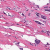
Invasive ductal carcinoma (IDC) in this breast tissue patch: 0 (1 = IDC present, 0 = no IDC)